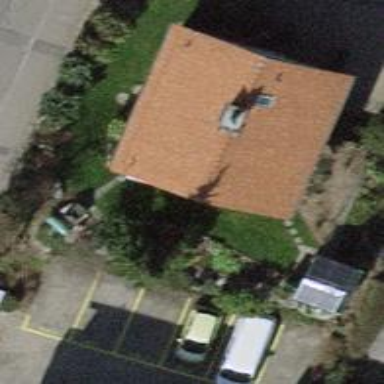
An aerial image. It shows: Detached building.